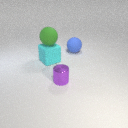
small purple metal cylinder to the right of large cyan rubber cube